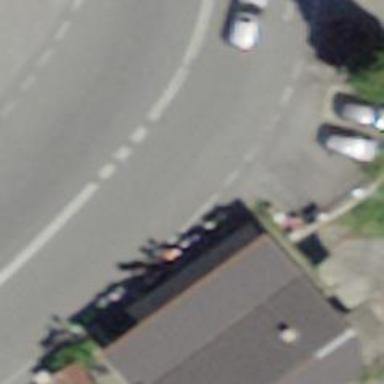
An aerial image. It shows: Bar.